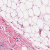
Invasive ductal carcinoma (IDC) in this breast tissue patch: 1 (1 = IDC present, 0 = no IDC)